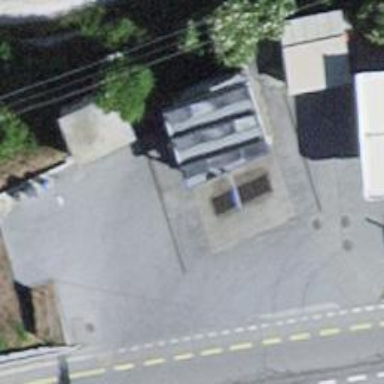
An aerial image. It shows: Car wash facility.